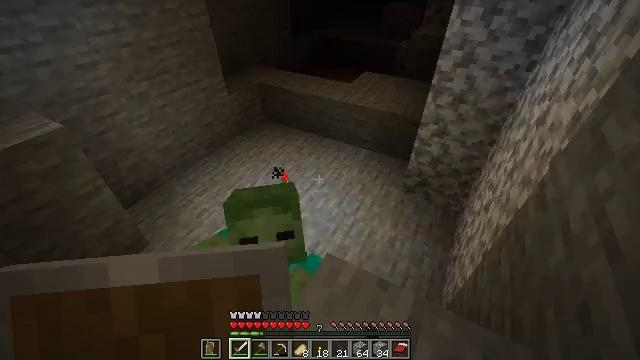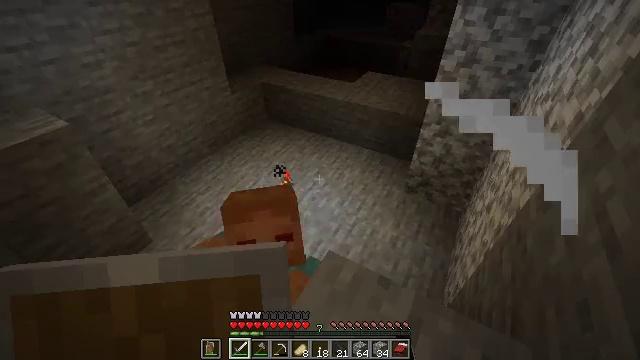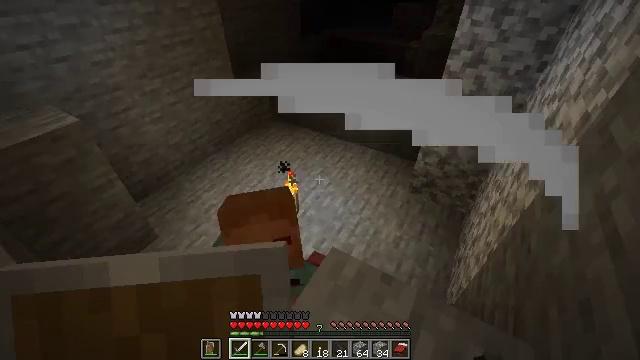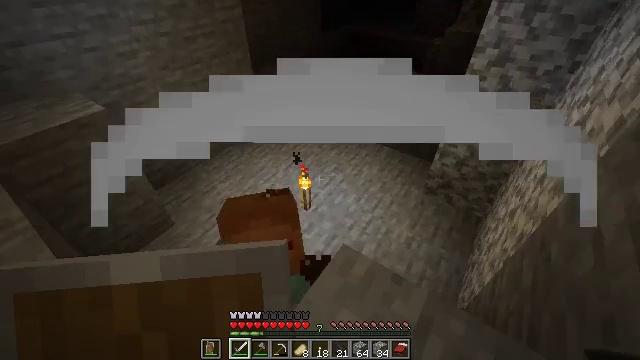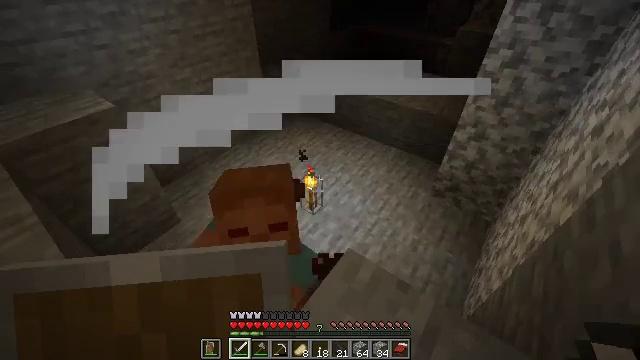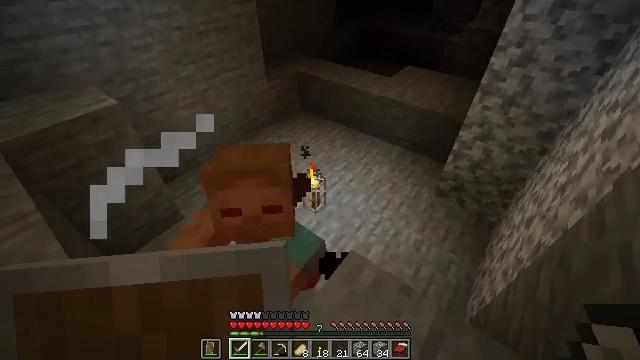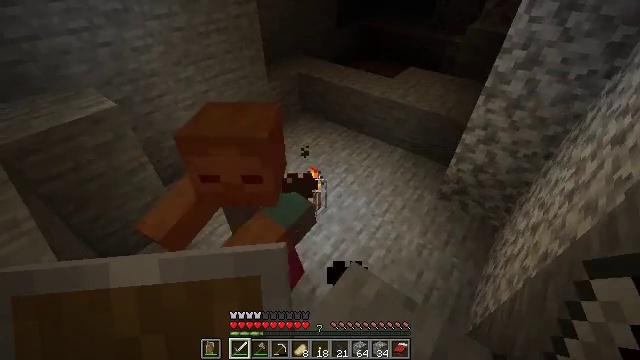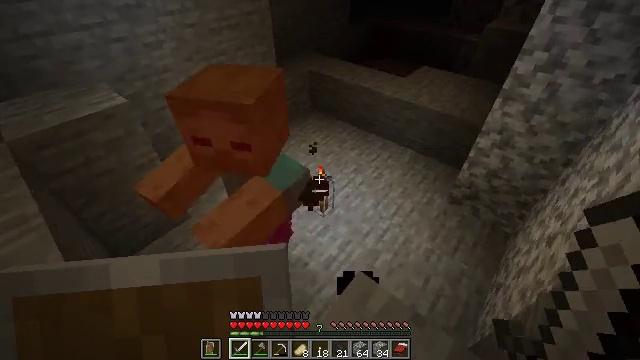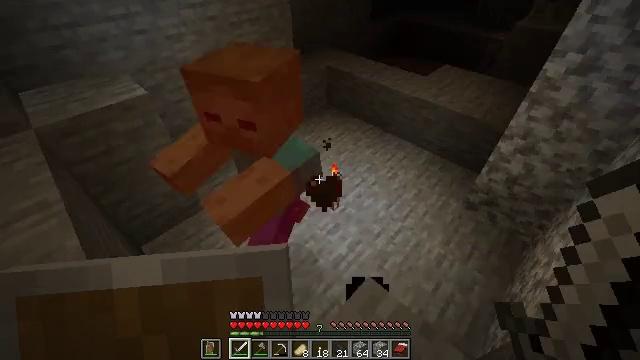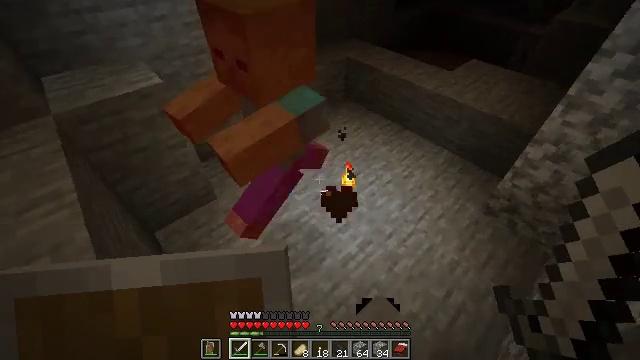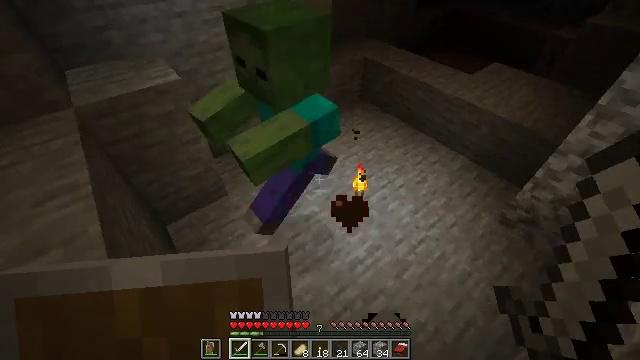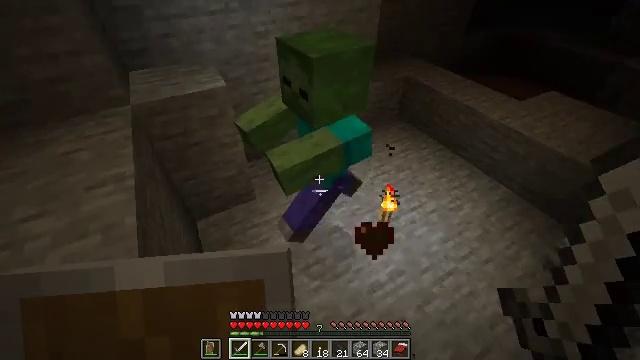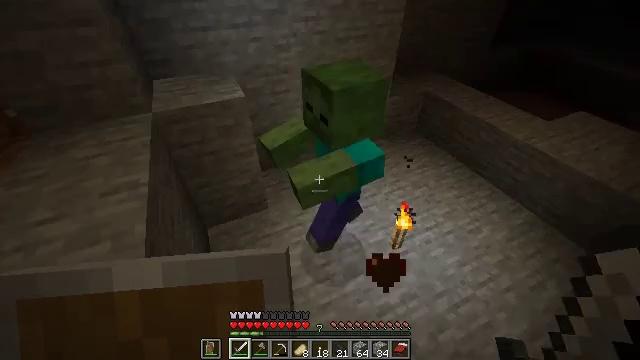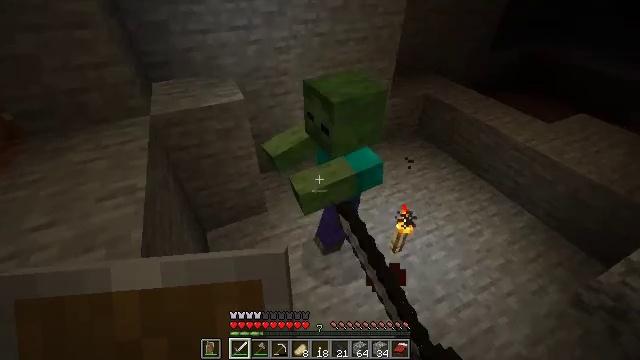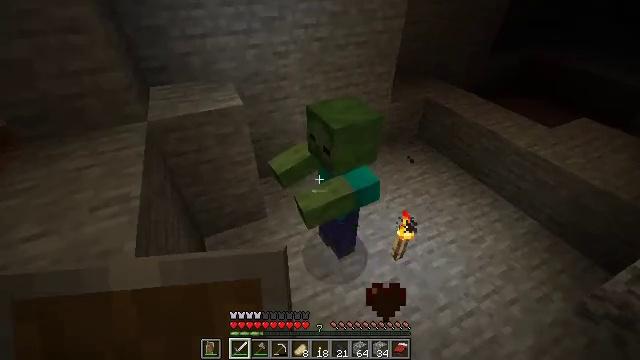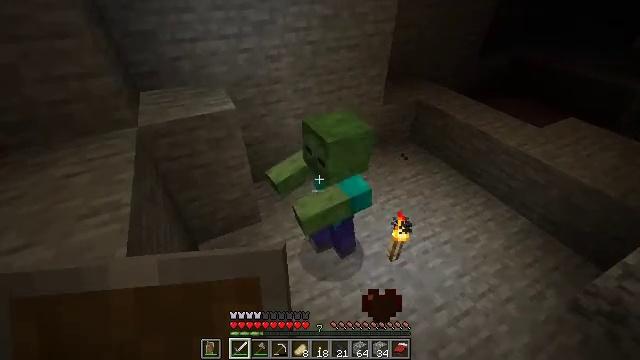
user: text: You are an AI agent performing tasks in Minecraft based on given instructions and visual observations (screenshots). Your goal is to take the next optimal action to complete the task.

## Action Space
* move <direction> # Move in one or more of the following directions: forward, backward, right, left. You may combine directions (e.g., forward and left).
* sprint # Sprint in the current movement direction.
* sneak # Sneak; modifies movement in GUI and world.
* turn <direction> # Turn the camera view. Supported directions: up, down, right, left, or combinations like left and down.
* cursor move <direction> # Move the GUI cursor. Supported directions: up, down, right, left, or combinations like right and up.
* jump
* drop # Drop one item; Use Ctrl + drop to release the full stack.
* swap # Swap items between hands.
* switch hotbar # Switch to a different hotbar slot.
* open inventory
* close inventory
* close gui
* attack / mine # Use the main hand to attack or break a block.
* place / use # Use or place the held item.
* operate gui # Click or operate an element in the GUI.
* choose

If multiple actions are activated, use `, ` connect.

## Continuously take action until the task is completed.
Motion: motion action
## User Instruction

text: Kill a zombie.
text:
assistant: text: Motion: move back, sneak
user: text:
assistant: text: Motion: sneak, turn left
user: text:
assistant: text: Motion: move forward, sneak, turn left
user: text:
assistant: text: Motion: move forward, sneak, turn left
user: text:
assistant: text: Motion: move forward, sneak
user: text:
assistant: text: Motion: move forward, sneak
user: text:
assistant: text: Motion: move forward, sneak, turn left
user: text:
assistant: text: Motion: move forward, sneak, turn left
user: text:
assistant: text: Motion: move forward, sneak, turn left and down
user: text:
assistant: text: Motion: move forward, sneak, turn left
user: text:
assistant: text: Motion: move forward, sneak, turn left and up
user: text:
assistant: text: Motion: move forward, sneak, turn left and up, attack / mine
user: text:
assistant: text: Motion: move forward, sneak, attack / mine
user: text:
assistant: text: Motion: sneak, attack / mine
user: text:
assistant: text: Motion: move back, sneak, turn right
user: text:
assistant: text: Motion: move back, sneak
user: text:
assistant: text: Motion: sneak